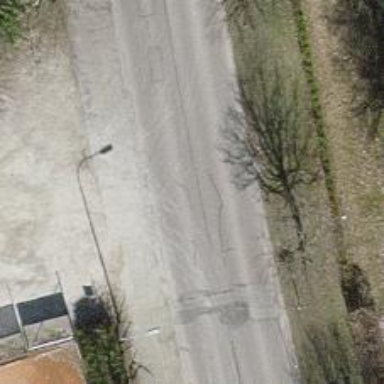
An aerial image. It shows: Unclassified road.